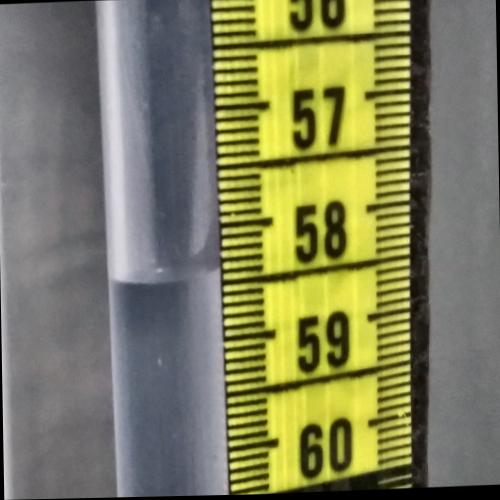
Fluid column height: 58.4 cm